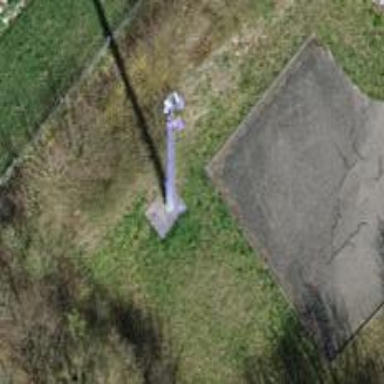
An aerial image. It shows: Communication tower.